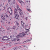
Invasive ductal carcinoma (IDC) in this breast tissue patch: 1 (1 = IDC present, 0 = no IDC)